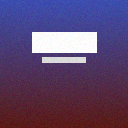
Screen state: on